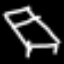
Label: bed